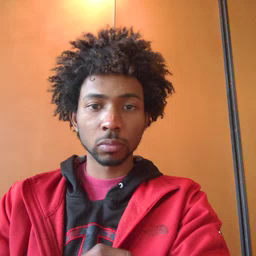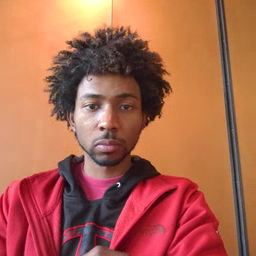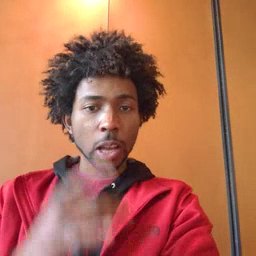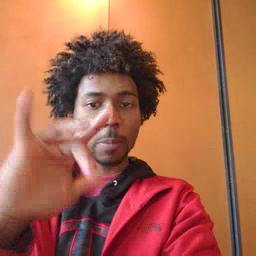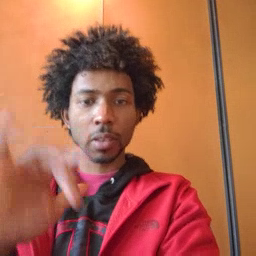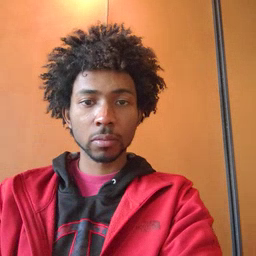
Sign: empty